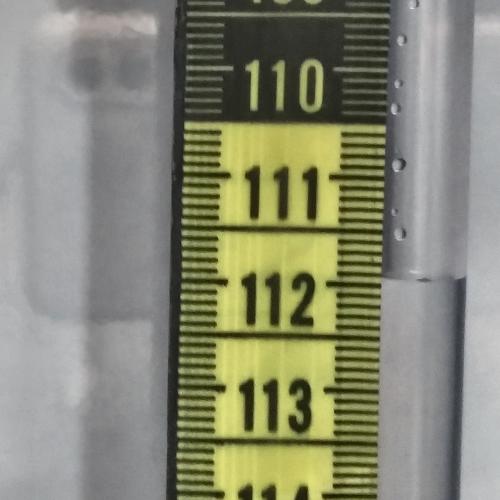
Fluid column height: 111.9 cm